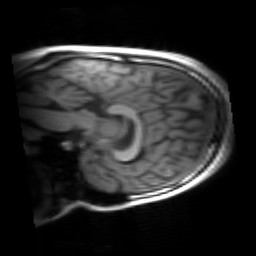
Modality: inplaneT1
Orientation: sagittal
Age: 19
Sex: male
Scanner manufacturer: siemens
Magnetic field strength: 3 T
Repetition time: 1.2 s
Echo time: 0.00251 s